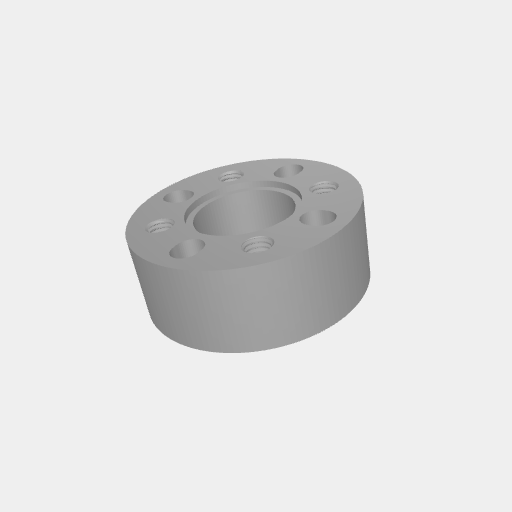
Part: PatternSpacer12